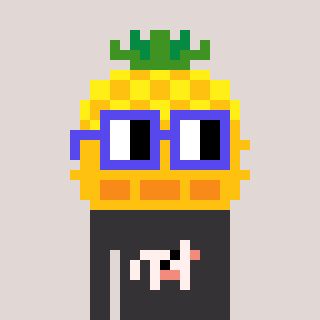
a pixel art character with square blue glasses, a pineapple-shaped head and a grayscale-colored body on a warm background